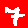
Digit: 7